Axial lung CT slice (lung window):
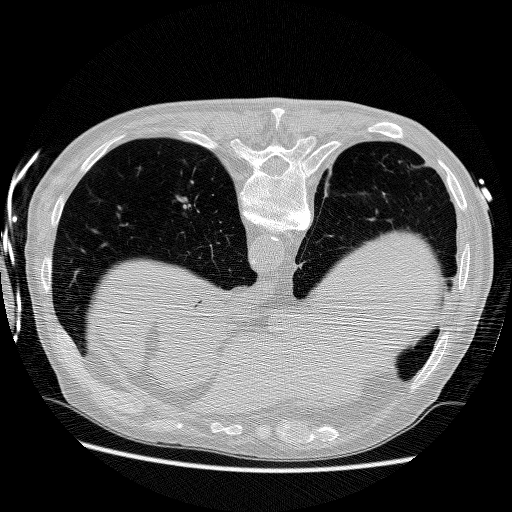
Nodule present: no